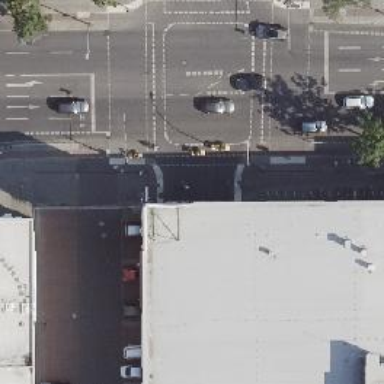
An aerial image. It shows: Road with traffic signals.